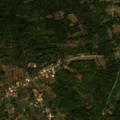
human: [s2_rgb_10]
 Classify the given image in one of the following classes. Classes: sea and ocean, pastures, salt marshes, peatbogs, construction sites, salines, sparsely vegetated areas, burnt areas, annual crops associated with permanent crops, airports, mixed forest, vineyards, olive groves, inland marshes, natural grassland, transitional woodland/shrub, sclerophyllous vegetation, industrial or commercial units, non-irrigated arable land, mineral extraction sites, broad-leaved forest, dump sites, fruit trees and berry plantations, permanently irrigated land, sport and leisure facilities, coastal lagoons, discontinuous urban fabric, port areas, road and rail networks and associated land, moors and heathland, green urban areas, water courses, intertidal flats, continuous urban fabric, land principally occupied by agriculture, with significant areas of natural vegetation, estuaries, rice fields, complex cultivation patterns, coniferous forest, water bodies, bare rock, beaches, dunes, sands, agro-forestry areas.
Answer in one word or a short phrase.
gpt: olive groves, land principally occupied by agriculture, with significant areas of natural vegetation, broad-leaved forest, transitional woodland/shrub